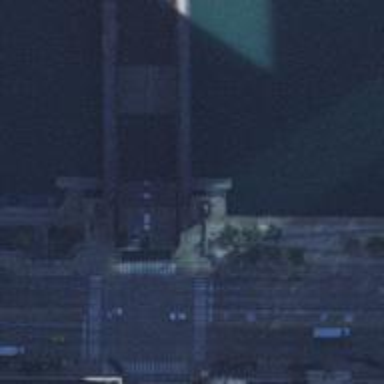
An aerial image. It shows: Secondary road with separate sidewalk that crosses movable bascule bridge.